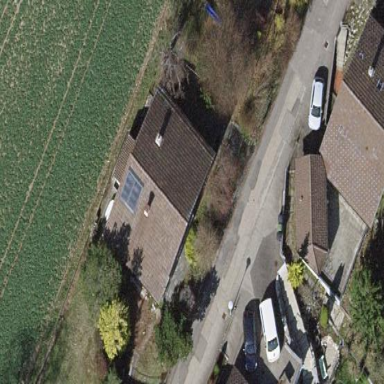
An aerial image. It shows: Simple house.